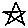
Label: star